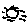
Label: sun